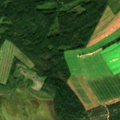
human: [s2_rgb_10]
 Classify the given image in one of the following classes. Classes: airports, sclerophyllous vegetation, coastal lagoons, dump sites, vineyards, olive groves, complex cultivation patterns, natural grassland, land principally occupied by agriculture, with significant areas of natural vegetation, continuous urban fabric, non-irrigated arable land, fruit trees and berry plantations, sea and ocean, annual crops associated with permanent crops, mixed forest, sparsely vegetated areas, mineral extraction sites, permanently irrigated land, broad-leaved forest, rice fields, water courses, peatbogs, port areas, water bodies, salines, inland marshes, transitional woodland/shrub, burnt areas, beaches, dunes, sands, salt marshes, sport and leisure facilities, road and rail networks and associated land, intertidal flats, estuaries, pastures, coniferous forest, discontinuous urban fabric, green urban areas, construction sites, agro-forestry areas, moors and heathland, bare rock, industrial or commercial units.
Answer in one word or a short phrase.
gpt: non-irrigated arable land, coniferous forest, transitional woodland/shrub, peatbogs